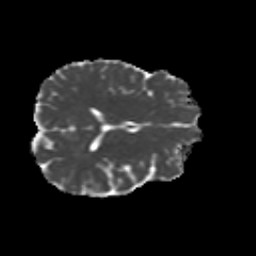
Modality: MD
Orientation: axial
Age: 21
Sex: male
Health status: healthy
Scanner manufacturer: siemens
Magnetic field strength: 3 T
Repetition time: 8.6 s
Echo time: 0.095 s